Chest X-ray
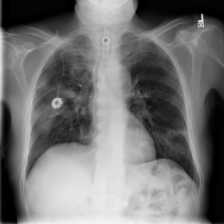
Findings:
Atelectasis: negative
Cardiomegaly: negative
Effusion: negative
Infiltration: negative
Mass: negative
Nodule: negative
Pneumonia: negative
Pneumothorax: negative
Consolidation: negative
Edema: negative
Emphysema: negative
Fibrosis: negative
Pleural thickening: negative
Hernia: negative